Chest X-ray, AP view. Patient: 87 years old, sex M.
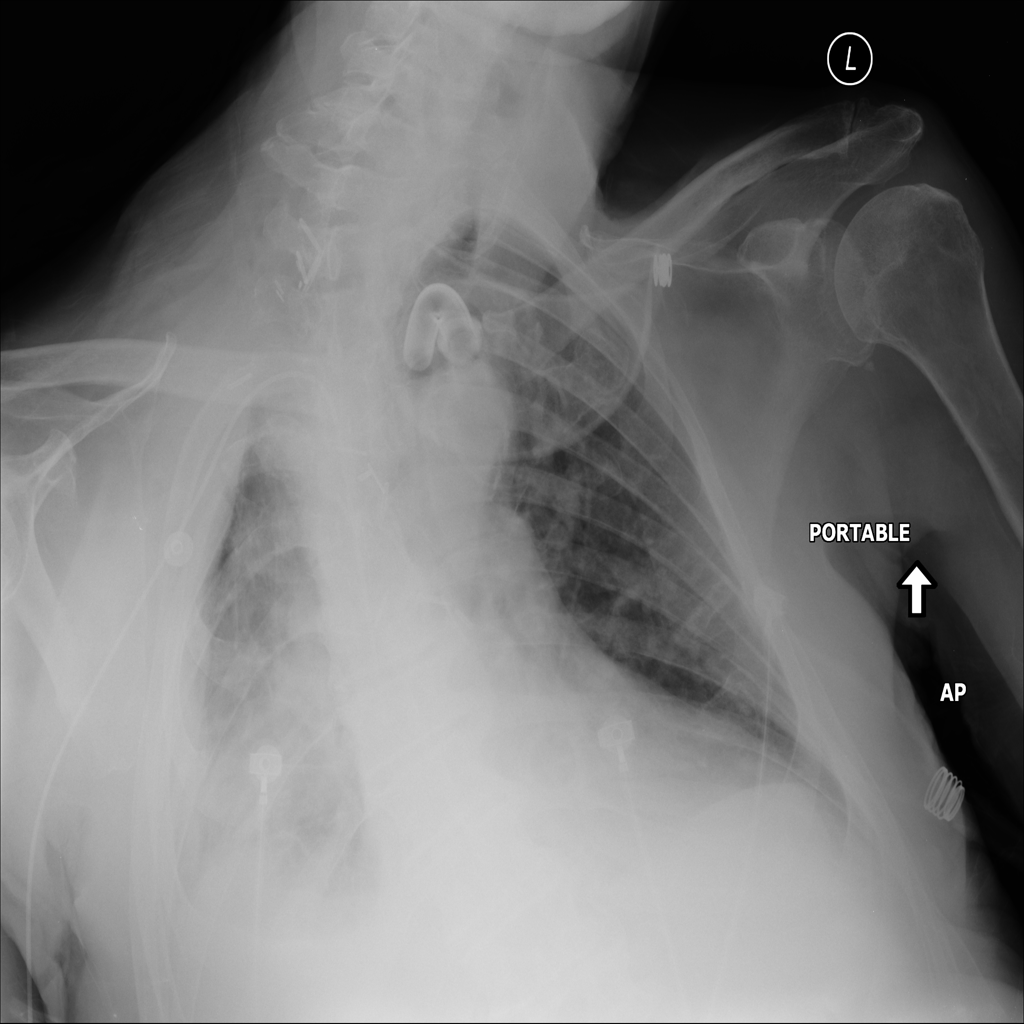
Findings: Mass